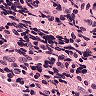
Metastatic tissue present: no